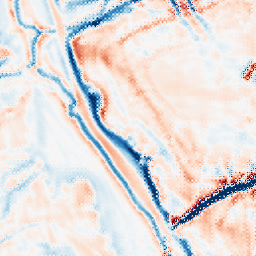
Category: multiscale
Decomposition family: dog_multiscale
Decomposition parameters: sigma_ratio: 1.4
n_scales: 3
base_sigma: 2
Upsampling method: regularized
Upsampling parameters: scale: 2
lambda_reg: 0.1
Upsampling scale: 2